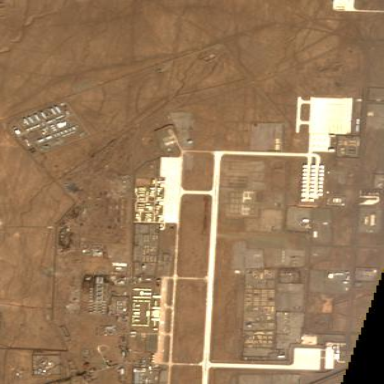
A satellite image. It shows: Military airfield located within larger aerodrome area.